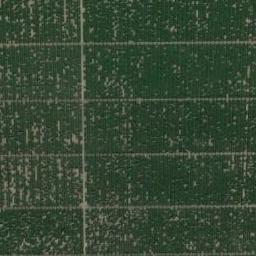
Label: rectangular_farmland